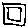
Label: square